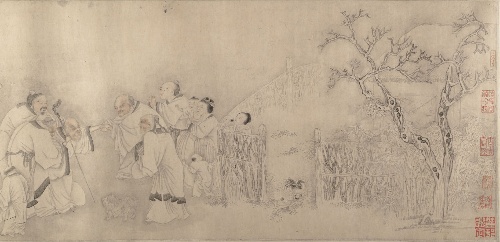
Title: 明/清　佚名　人物故事圖　卷|Family Visit
Artist: Unidentified artist
Object type: Handscroll
Classification: Paintings
Medium: Handscroll; ink and color on paper
Culture: China
Period: Ming (1368–1644) or Qing dynasty (1644–1911)
Dimensions: 12 1/2 x 107 3/4 in. (31.8 x 273.7 cm)
Department: Asian Art
Credit line: From the Collection of A. W. Bahr, Purchase, Fletcher Fund, 1947
Accession year: 1947
Repository: Metropolitan Museum of Art, New York, NY
Tags: Men|Women|Family|Children